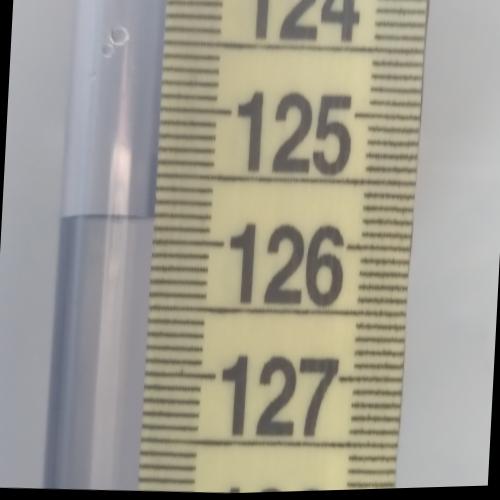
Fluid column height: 125.8 cm